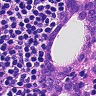
Metastatic tissue present: yes